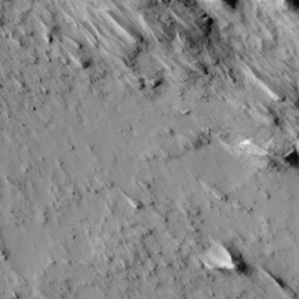
Label: non_frost